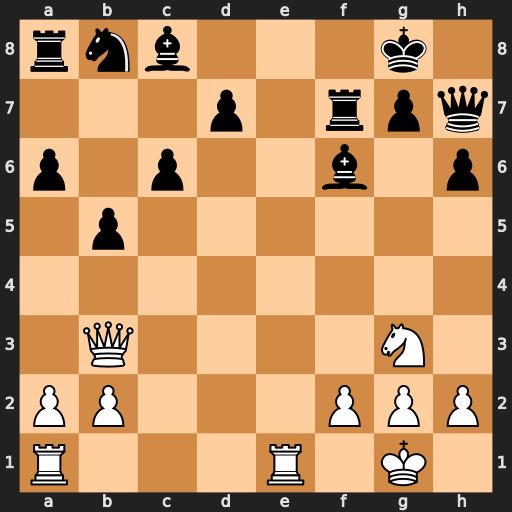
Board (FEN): rnb3k1/3p1rpq/p1p2b1p/1p6/8/1Q4N1/PP3PPP/R3R1K1
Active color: w
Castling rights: -
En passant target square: -
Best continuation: Re8#